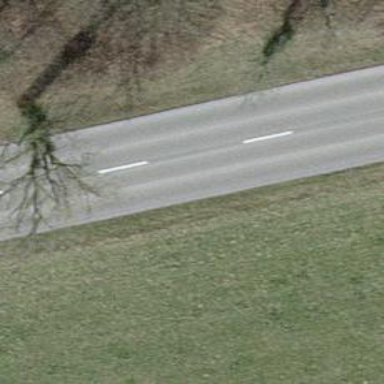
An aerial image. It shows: Tertiary road with asphalt surface.